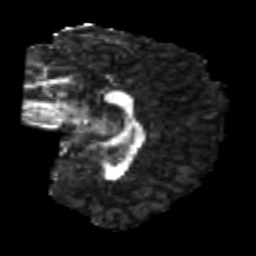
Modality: FA
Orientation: sagittal
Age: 24
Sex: male
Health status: healthy
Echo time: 0.074 s